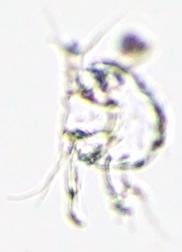
Label: Zooplankton